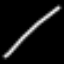
Label: line